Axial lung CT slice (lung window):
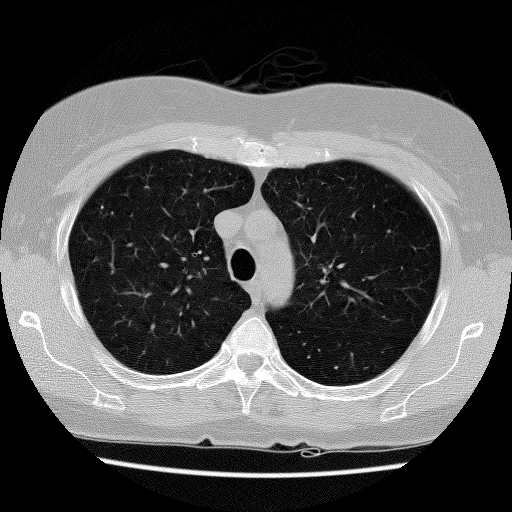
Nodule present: no